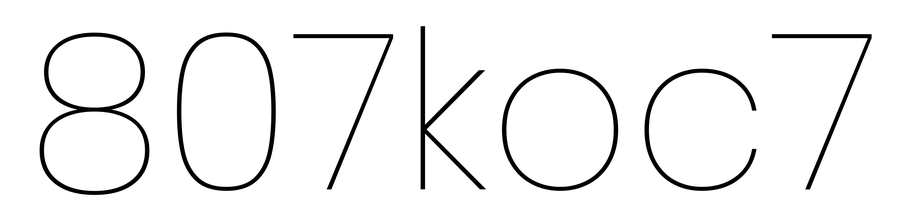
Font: Poppins-Thin